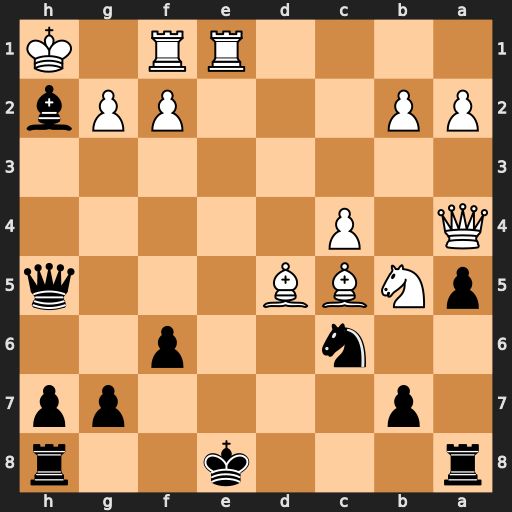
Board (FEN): r3k2r/1p4pp/2n2p2/pNBB3q/Q1P5/8/PP3PPb/4RR1K
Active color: b
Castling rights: kq
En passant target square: -
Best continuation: Be5+ Kg1 Qh2#